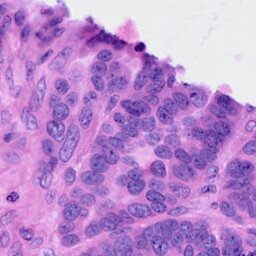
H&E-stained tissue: Ovarian